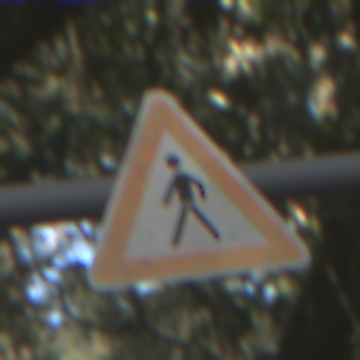
Verkehrszeichen: FussgaengerRechts
Umgebung: Outdoor, Nature
Tageszeit: Midday
Wetter: Clear
Licht: Natural
Jahreszeit: NotSpecified
Kontrast: LowContrast